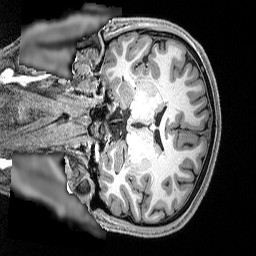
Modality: T1w
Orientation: coronal
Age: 26
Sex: male
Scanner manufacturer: siemens
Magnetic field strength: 3 T
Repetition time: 2.5 s
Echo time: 0.0029 s